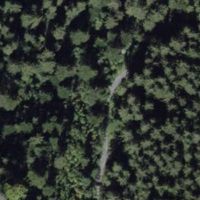
EUNIS habitat code: 43
Species observed at this site:
Petasites albus